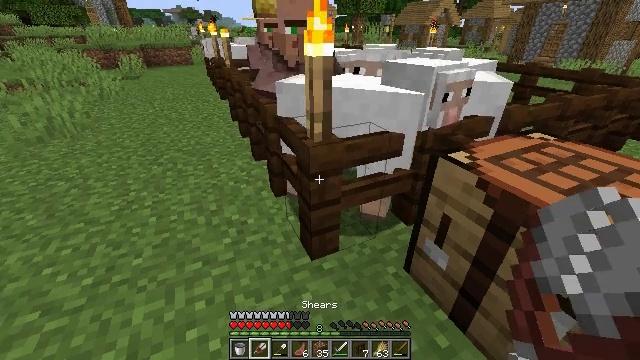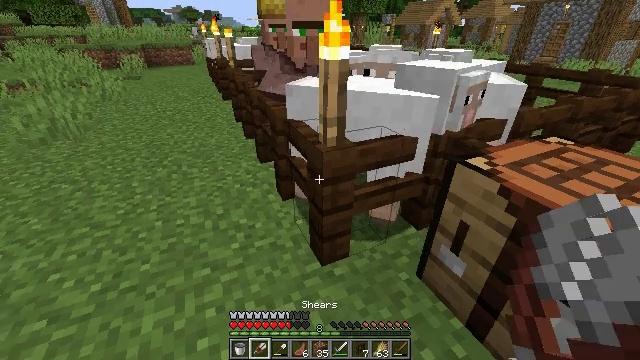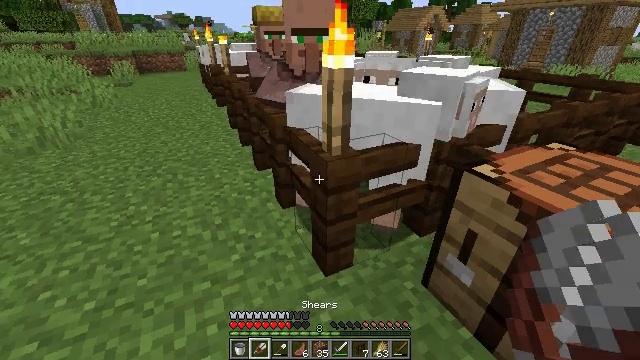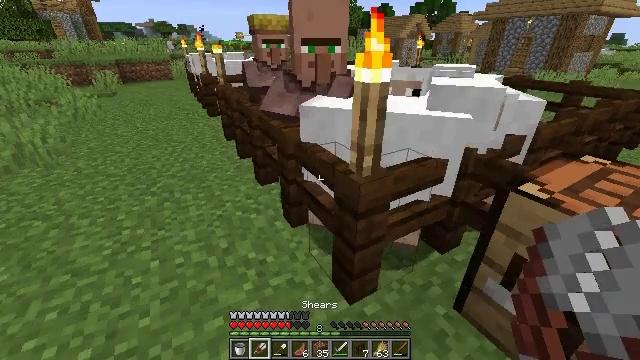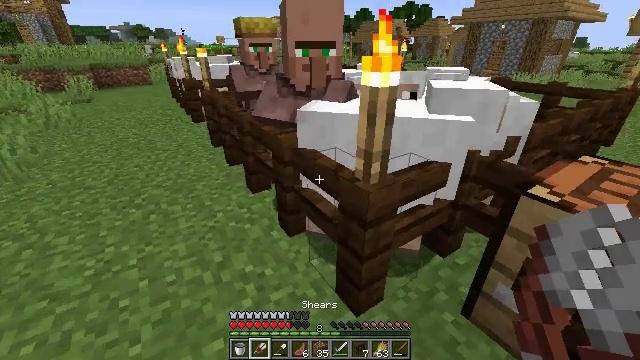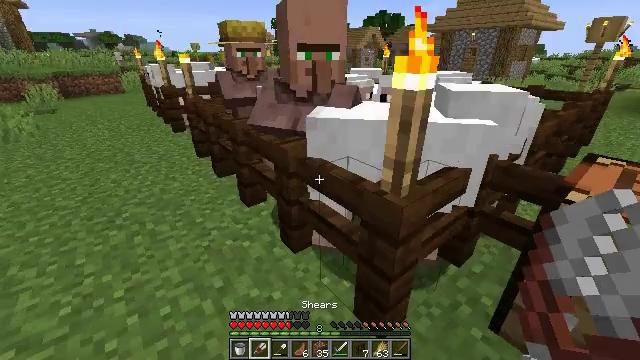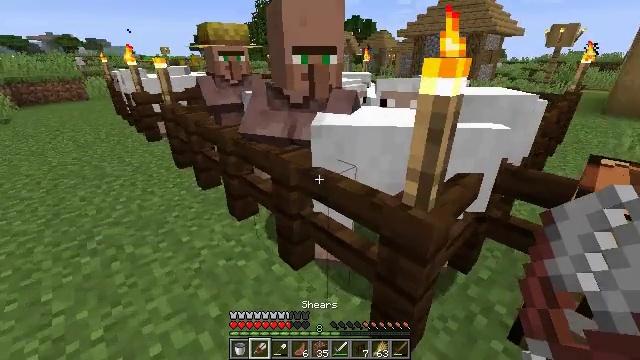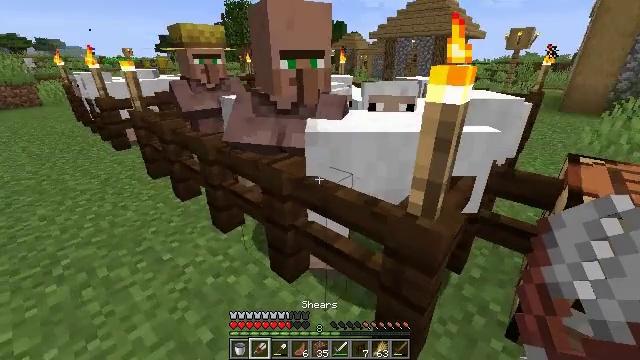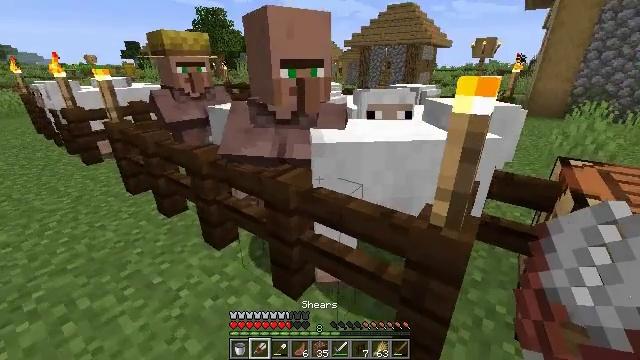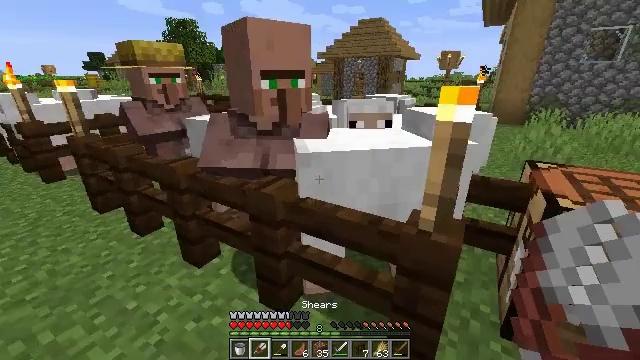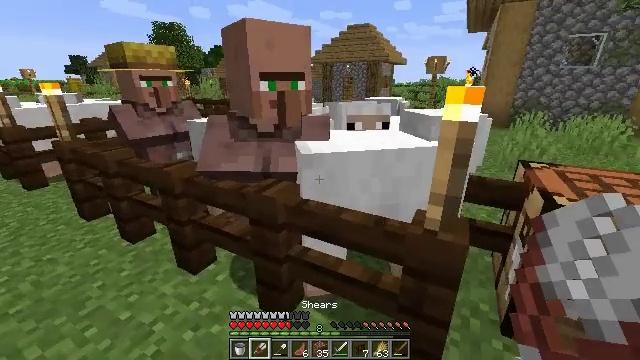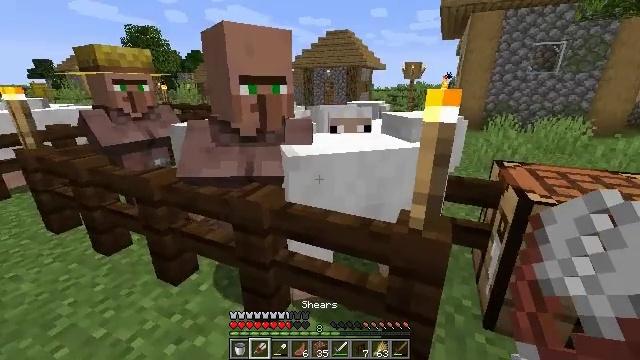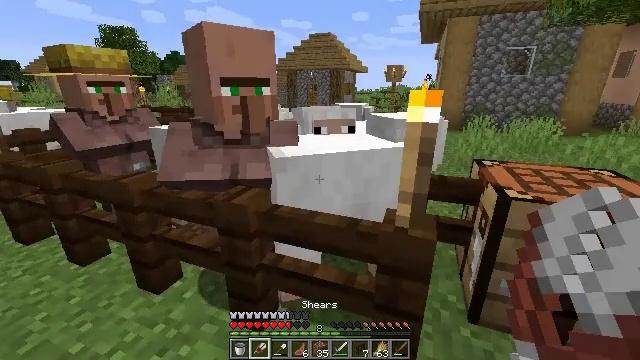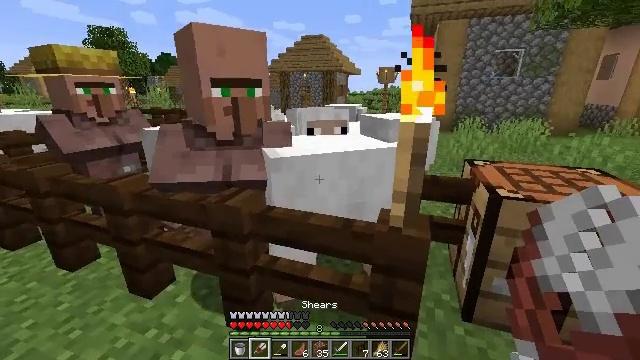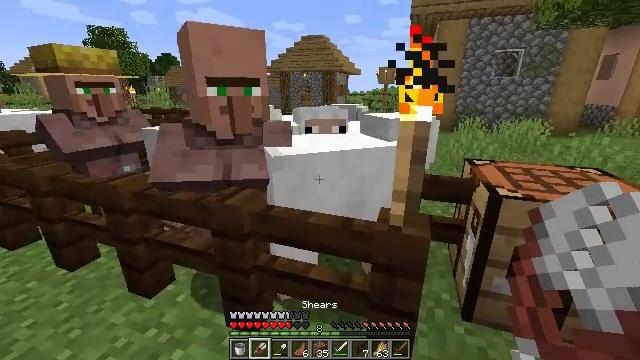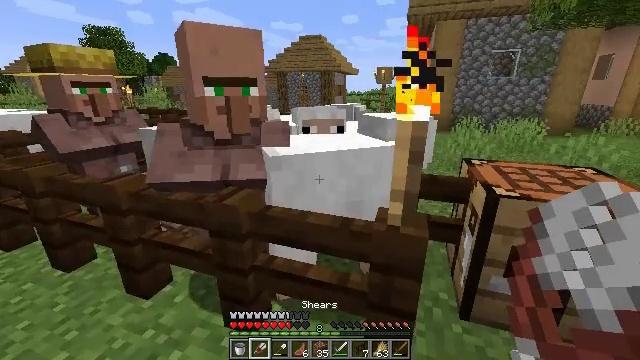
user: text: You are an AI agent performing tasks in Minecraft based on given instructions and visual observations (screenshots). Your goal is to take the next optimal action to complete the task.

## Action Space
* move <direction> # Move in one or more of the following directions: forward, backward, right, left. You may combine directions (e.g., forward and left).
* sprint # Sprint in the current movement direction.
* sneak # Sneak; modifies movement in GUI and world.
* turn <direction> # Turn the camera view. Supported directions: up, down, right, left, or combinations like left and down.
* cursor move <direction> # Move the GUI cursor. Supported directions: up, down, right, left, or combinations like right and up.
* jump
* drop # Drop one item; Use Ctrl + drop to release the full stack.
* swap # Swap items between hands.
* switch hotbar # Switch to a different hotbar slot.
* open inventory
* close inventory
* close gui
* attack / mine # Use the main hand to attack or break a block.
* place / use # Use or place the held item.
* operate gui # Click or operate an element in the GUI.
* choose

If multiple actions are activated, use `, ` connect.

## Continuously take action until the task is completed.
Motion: motion action
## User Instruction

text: Combine wool in the crafting grid to craft a white carpet.
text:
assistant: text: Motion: move forward and move left
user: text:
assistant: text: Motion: move forward and move left, turn right and up
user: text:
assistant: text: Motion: move forward and move left, turn right and up
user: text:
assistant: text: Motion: move forward and move left, turn right
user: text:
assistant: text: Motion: move forward and move left, turn right and up
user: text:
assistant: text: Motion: move forward and move left, turn right
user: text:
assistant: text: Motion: move left, turn right
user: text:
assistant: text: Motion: turn right and up
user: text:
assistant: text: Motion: turn right and up
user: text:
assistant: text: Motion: turn right
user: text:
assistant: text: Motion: turn right
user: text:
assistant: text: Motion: turn right
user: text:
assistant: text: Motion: turn right
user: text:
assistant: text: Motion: no_op
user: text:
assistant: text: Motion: no_op
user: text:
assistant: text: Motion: no_op
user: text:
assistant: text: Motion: use / place
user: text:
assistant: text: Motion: move forward, use / place
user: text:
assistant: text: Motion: move forward, use / place
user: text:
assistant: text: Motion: move forward, turn right
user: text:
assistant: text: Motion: turn right
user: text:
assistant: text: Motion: turn right
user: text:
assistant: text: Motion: turn right
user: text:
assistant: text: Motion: turn right
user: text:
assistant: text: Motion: no_op
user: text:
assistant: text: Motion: no_op
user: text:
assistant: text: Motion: no_op
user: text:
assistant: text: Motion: no_op
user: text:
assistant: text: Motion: use / place
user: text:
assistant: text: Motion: use / place